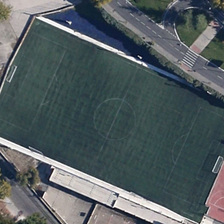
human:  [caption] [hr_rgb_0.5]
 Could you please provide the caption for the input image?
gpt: a football field is near several green trees and two roads .

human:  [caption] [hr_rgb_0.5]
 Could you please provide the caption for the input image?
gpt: a football field is near several green trees and two roads .

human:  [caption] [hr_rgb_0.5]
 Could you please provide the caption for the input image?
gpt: a football field is near several green trees and two roads .

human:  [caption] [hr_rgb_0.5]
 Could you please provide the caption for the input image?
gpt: a football field is near several green trees and two roads .

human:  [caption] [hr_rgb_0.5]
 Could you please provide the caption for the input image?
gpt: a football field is near several green trees and two roads .